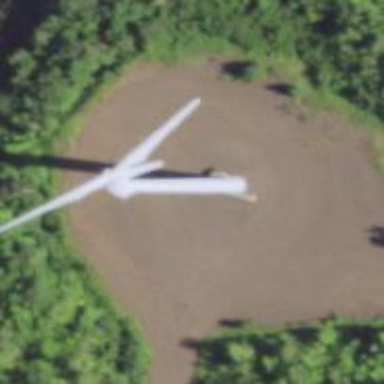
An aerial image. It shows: Wind turbine generator that utilizes wind as its source for generating electricity. It is of the horizontal axis type.